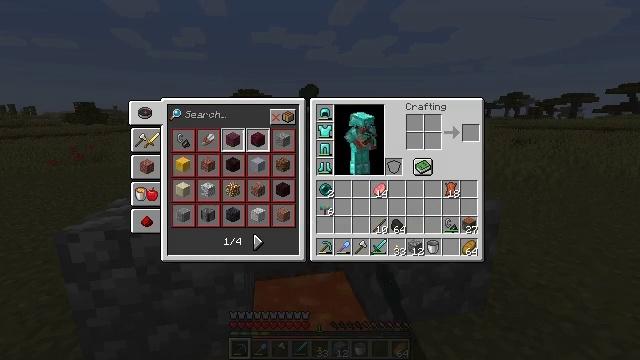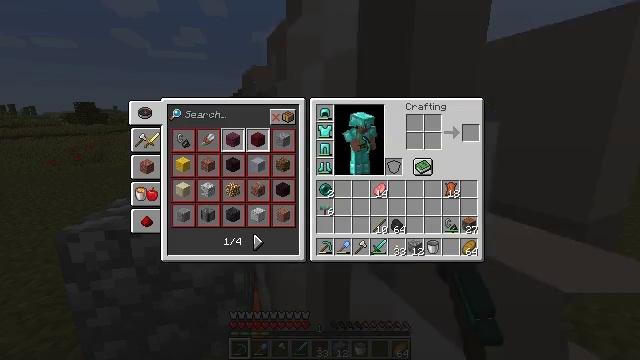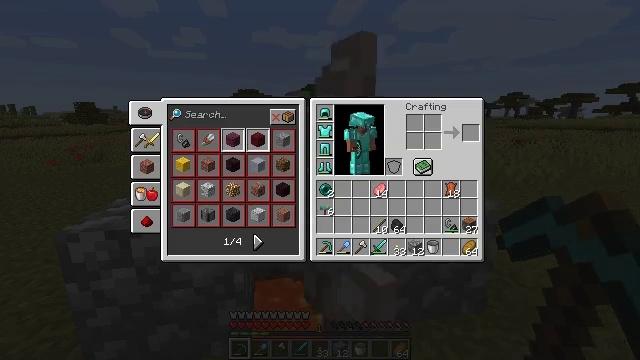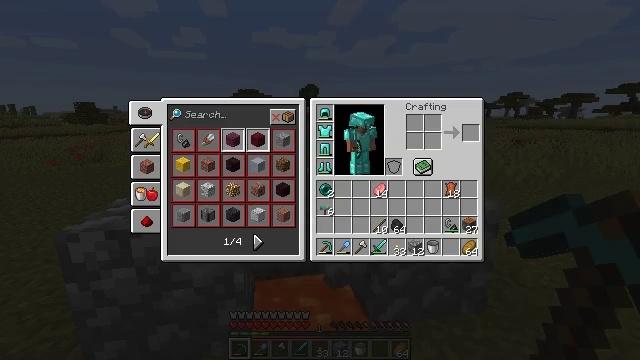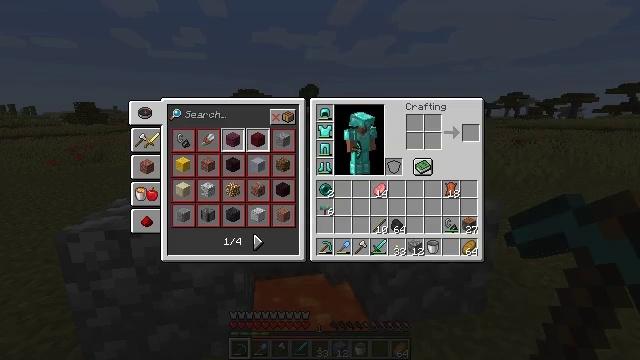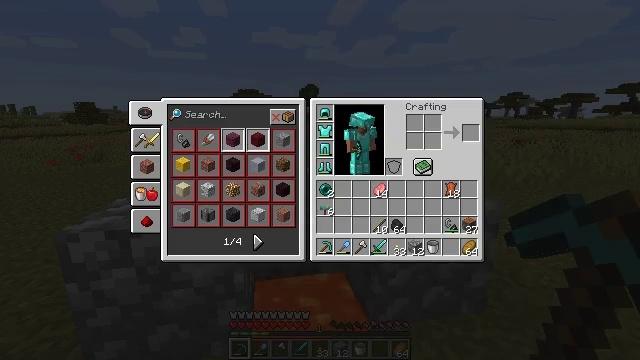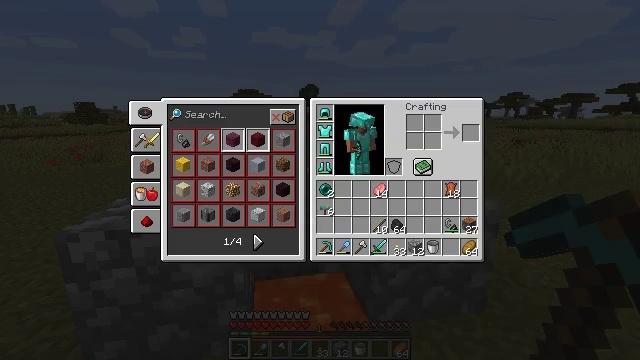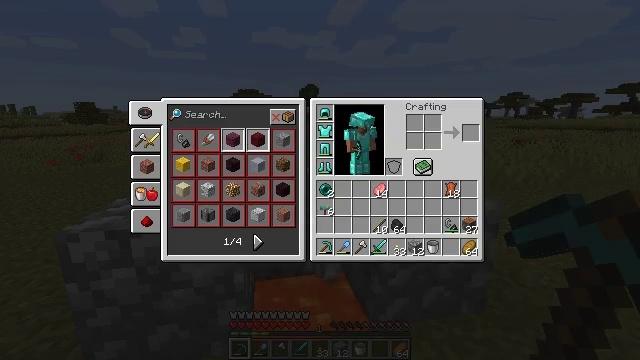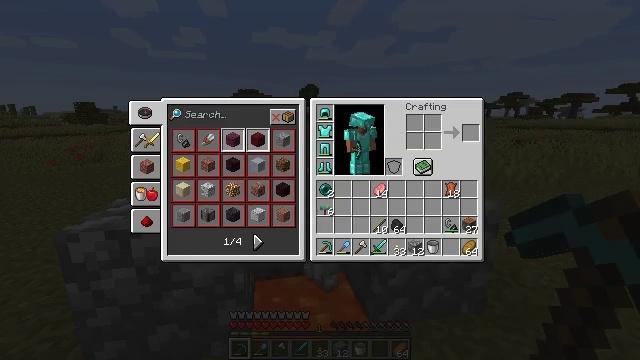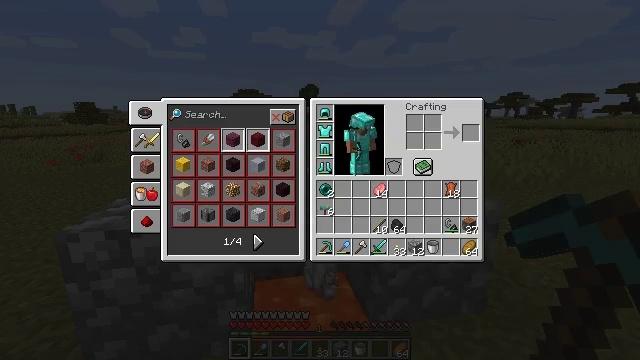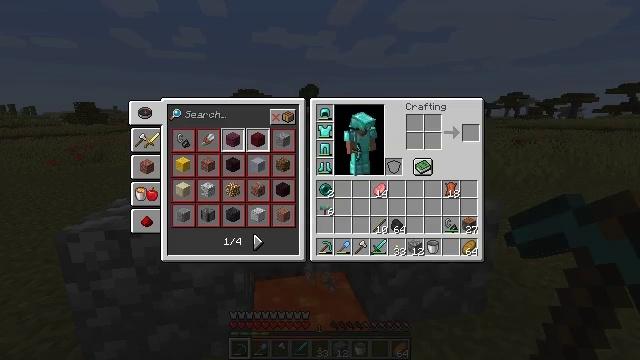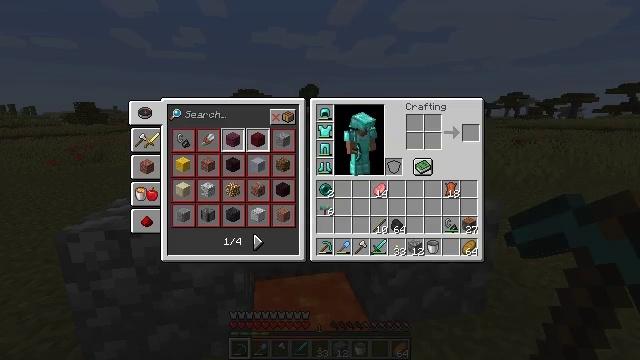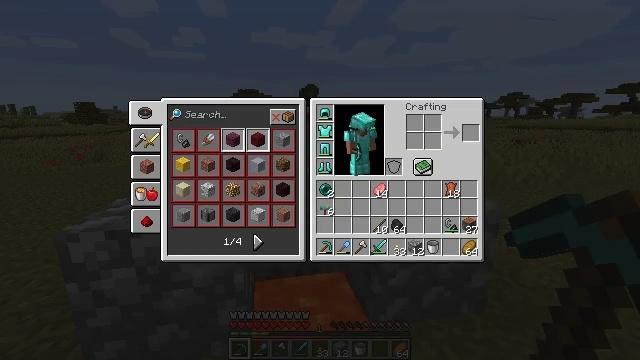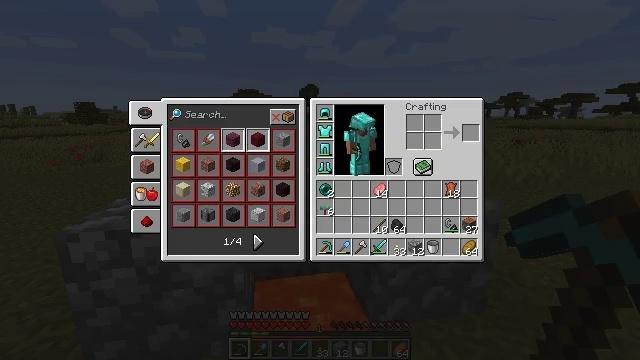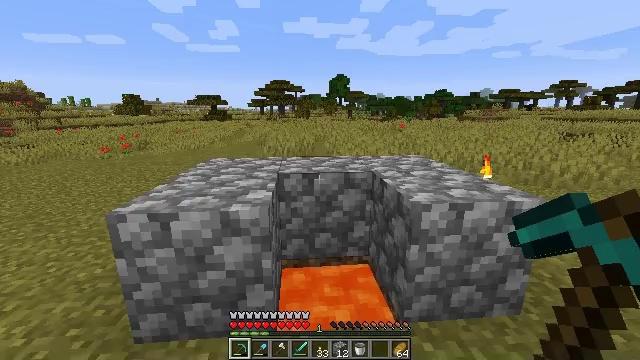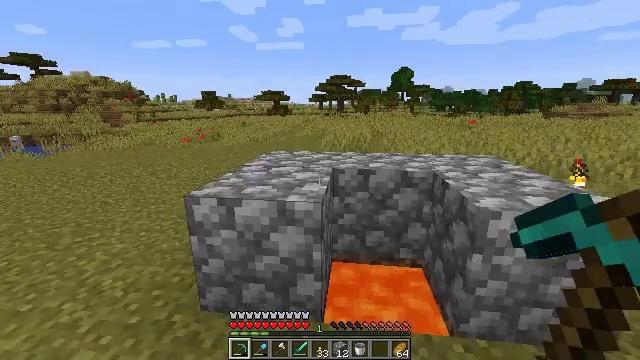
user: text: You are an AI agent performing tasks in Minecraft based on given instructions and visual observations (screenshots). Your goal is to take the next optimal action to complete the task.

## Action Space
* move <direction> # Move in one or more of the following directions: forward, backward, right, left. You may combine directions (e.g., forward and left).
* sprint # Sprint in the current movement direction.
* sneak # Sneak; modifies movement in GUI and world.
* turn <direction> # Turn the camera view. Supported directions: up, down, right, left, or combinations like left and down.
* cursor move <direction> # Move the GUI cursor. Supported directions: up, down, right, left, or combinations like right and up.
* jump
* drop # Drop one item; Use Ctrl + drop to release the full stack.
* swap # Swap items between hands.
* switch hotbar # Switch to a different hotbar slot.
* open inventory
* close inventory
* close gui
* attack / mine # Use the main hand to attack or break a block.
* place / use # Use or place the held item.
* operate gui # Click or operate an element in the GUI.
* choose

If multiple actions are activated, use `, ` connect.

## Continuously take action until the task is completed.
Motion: motion action
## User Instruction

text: Cut down the sugar cane stalks.
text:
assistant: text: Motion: open gui
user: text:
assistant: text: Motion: no_op
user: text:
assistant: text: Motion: no_op
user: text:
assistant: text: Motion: no_op
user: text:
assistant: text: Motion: no_op
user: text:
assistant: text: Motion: no_op
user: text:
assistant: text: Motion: no_op
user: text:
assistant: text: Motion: cursor move down
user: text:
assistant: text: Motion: cursor move down
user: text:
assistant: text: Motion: no_op
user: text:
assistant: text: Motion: no_op
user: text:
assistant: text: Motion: no_op
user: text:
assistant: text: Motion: no_op
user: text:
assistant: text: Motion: cursor move left and down
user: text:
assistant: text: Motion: turn left and down, close gui
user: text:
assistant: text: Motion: turn left and down
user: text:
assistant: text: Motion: turn left and down
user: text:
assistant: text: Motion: move forward, turn left and up
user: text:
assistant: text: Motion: move forward, turn left
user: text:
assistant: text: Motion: move forward
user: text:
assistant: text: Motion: move forward, turn left and up
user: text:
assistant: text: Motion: move forward
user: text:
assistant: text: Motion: move forward
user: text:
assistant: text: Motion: move forward
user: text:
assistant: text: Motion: move forward
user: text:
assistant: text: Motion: move forward, sprint
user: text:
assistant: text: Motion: move forward, sprint
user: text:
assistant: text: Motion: move forward, sprint, turn left
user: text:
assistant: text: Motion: move forward, sprint, turn left
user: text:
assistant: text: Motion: move forward, sprint